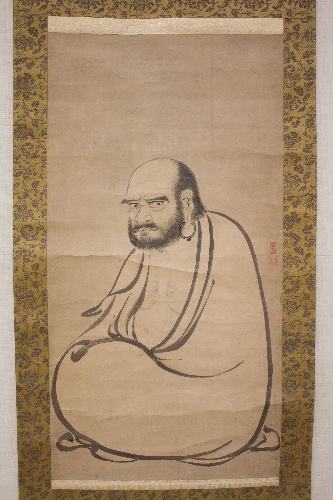
Title: 達磨図 (Daruma zu)|Bodhidharma (Daruma)
Artist: Kano Sanraku 狩野山楽
Artist bio: Japanese, 1559–1635
Date: 17th century
Object type: Hanging scroll
Classification: Paintings
Medium: Hanging scroll; ink on paper
Culture: Japan
Period: Edo period (1615–1868)
Dimensions: Image: 40 1/2 in. × 21 in. (102.9 × 53.3 cm)
Overall with mounting: 78 1/2 × 26 7/8 in. (199.4 × 68.3 cm)
Overall with knobs: 78 1/2 × 29 3/8 in. (199.4 × 74.6 cm)
Department: Asian Art
Credit line: Charles Stewart Smith Collection, Gift of Mrs. Charles Stewart Smith, Charles Stewart Smith Jr., and Howard Caswell Smith, in memory of Charles Stewart Smith, 1914
Accession year: 1914
Repository: Metropolitan Museum of Art, New York, NY
Tags: Men|Buddhism|Monks